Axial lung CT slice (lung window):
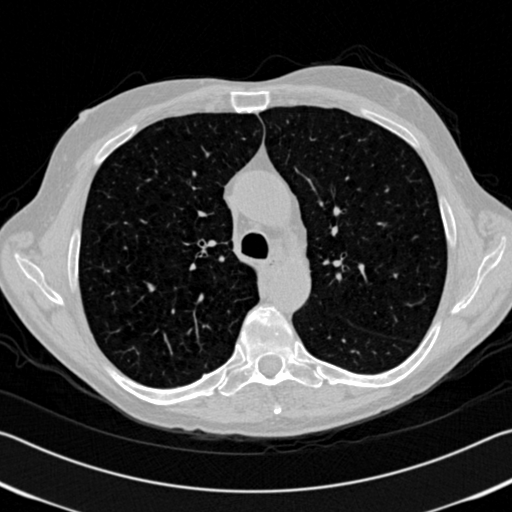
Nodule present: no